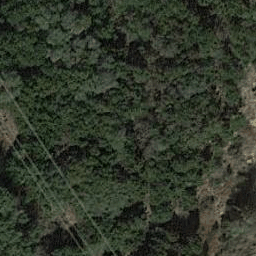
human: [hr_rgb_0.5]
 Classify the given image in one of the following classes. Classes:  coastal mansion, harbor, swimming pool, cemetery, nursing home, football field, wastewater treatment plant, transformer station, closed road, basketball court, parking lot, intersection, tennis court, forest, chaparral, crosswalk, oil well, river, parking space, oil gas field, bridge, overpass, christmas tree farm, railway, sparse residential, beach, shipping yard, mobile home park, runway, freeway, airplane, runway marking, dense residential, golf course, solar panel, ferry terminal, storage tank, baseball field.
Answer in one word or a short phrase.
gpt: forest